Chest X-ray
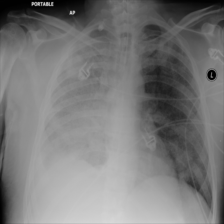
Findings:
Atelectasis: negative
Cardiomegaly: negative
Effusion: positive
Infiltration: negative
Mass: positive
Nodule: positive
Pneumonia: negative
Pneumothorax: negative
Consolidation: negative
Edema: negative
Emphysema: negative
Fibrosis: negative
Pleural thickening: negative
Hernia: negative